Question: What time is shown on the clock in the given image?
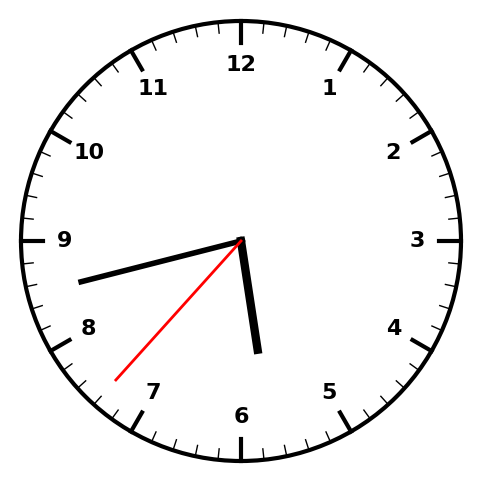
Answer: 05:42:37